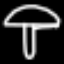
Label: mushroom